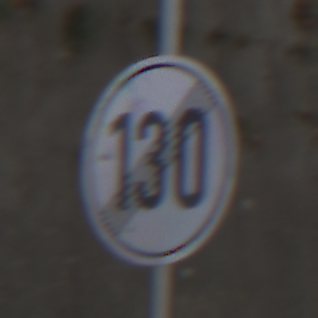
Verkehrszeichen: EndeGeschwindigkeit130
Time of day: MorningAfternoon
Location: Outdoor (Suburban)
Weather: PartlyCloudy
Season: NotSpecified
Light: Natural